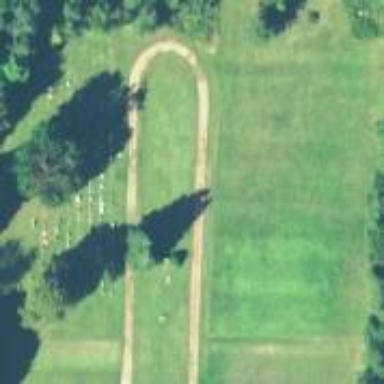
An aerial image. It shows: Cemetery.